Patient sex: M
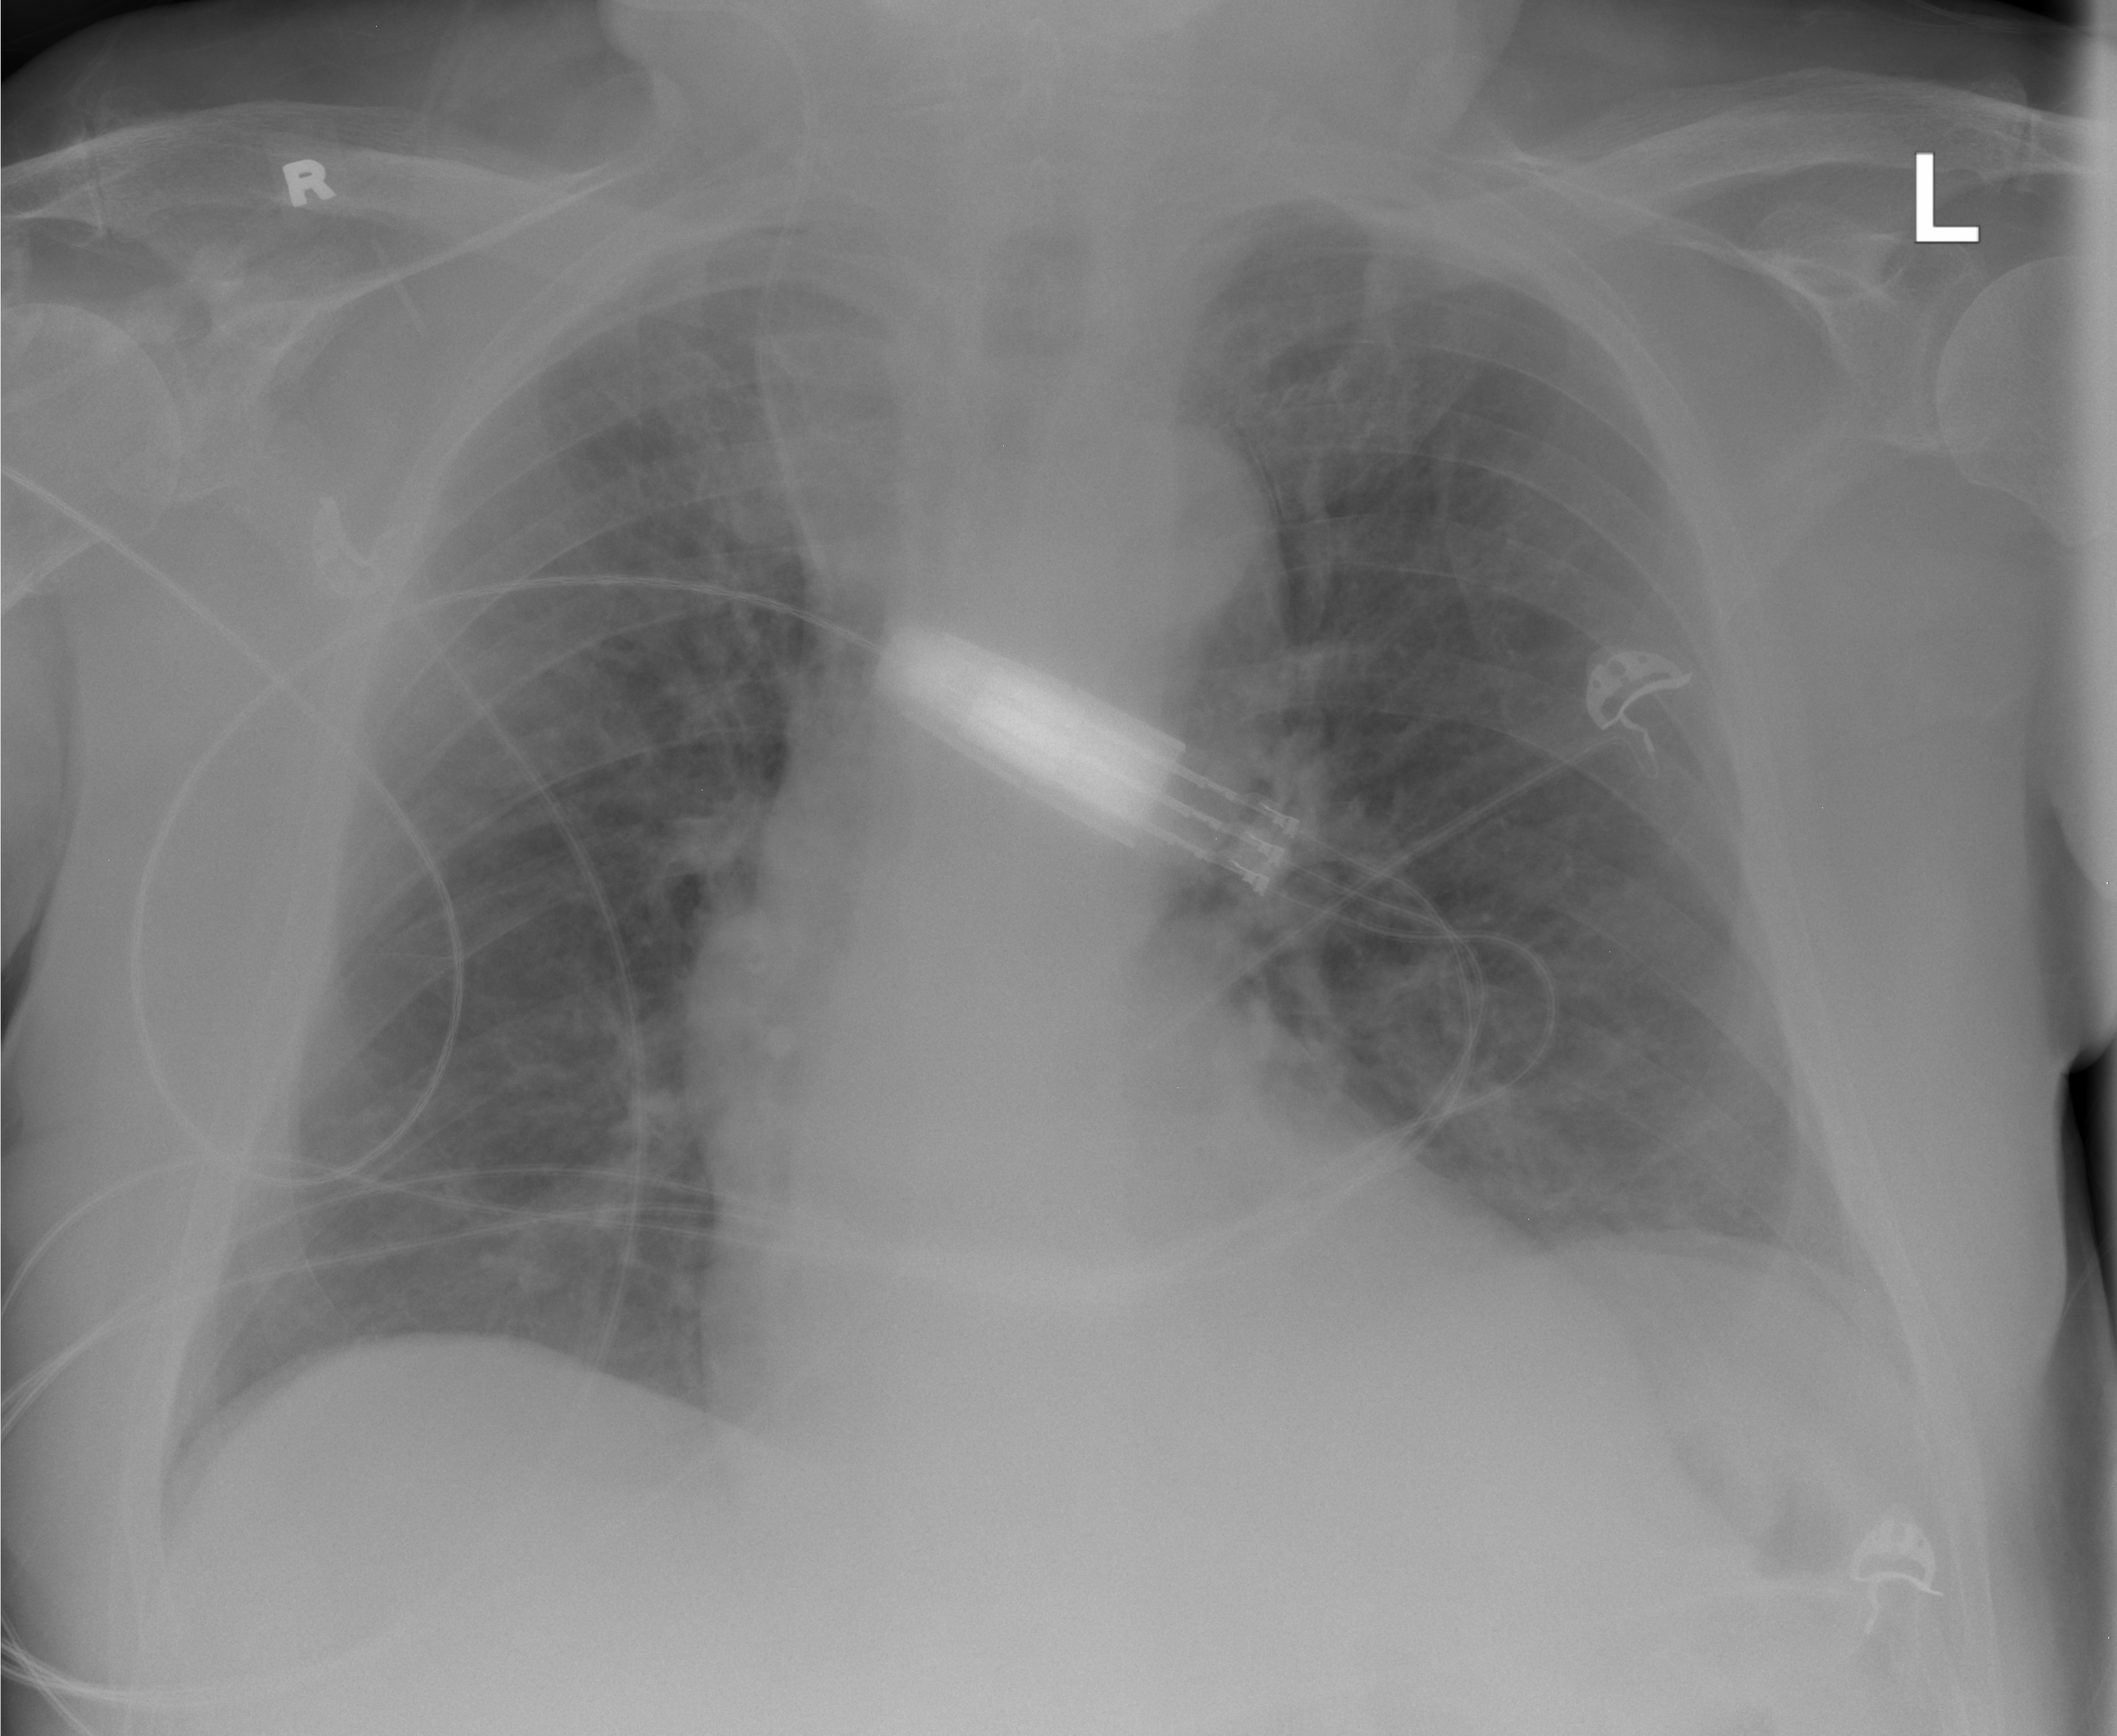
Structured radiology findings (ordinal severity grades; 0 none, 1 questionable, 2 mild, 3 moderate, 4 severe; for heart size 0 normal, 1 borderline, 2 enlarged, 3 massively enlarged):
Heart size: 0
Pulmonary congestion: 2
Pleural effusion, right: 0
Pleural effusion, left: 2
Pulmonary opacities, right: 2
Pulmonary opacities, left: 2
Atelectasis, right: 0
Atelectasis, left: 0